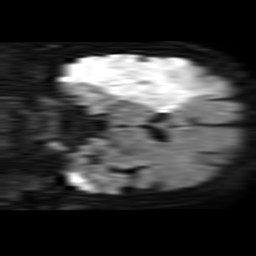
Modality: TRACE
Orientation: coronal
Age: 62
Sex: female
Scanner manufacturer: philips
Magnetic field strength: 1.5 T
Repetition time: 3.412 s
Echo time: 0.06922 s